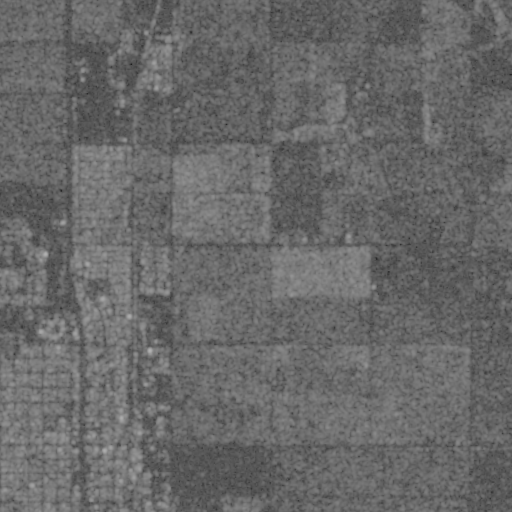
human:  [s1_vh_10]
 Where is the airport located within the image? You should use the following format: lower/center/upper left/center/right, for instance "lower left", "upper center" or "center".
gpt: The airport is located in the lower left of the image.
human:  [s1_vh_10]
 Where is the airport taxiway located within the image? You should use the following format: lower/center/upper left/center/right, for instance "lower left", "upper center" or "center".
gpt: The airport taxiway is located in the lower left of the image.
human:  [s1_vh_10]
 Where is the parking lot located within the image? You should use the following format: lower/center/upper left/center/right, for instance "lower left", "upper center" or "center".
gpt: The parking lot is located in the lower left of the image.
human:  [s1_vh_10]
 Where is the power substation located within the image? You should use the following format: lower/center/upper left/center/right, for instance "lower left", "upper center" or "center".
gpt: The power substation is located in the center left of the image.
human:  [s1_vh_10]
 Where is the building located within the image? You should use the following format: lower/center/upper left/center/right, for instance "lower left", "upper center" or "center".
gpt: The building is located in the lower left of the image.
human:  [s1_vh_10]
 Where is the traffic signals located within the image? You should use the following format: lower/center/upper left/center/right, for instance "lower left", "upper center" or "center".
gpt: The traffic signals is located in the lower left of the image.
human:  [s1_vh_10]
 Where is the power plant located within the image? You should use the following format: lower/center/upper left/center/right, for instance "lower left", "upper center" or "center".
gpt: There is no power plant in the image.

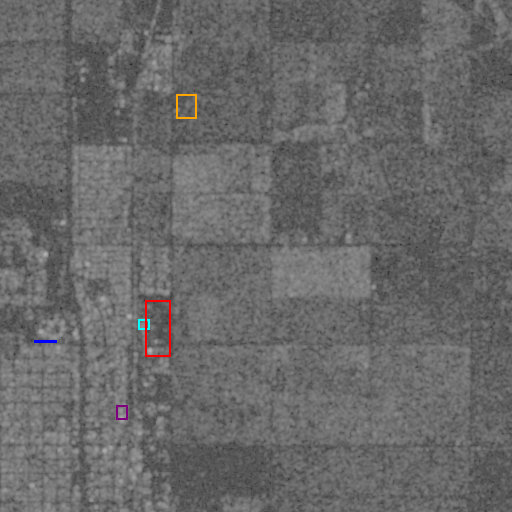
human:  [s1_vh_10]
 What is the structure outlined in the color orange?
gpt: The structure outlined in orange is a park.
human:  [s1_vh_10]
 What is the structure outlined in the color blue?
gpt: The structure outlined in blue is a parking lot.
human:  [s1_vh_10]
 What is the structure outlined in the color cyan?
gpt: The structure outlined in cyan is a power substation.
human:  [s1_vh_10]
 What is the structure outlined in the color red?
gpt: The structure outlined in red is a wastewater plant.
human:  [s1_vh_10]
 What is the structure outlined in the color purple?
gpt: The structure outlined in purple is a building.
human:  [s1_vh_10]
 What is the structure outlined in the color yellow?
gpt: There is no yellow outline.